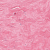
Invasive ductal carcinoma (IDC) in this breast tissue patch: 0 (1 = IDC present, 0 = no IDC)